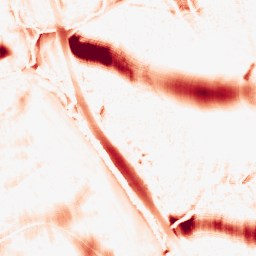
Category: morphological
Decomposition family: morphological_ellipse
Decomposition parameters: operation: opening
width: 50
height: 30
Upsampling method: bicubic
Upsampling parameters: scale: 2
Upsampling scale: 2